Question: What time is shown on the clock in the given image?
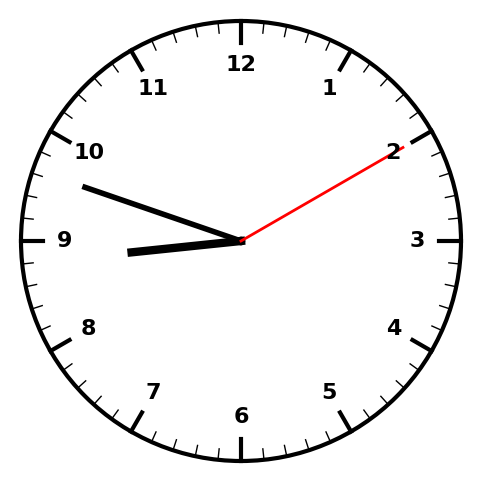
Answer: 08:48:10